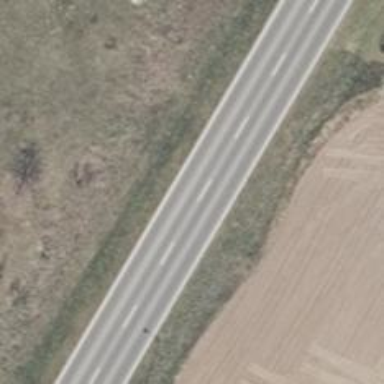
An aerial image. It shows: Primary road with asphalt surface.